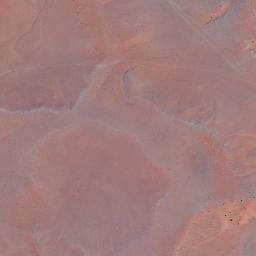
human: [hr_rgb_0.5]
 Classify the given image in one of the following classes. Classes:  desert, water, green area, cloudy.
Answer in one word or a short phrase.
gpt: desert